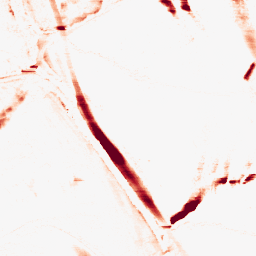
Category: morphological
Decomposition family: morphological_rect
Decomposition parameters: operation: opening
width: 20
height: 3
Upsampling method: cubic_catmull_rom
Upsampling parameters: scale: 2
Upsampling scale: 2